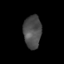
Tissue: skin
Cell type: Epithelial cells
Senescence score: 0.2668
Nuclear area (px): 572
Mean DAPI intensity: 76.937